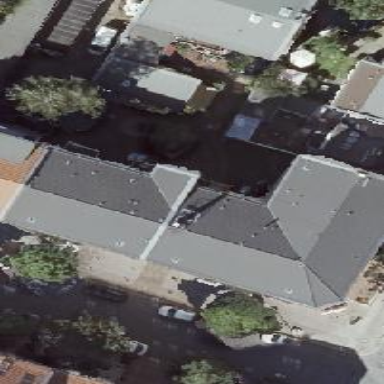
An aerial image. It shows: Gabled roof on residential building.